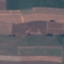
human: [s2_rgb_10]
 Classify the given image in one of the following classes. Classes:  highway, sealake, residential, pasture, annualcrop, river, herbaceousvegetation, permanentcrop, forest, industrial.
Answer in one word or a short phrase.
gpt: AnnualCrop